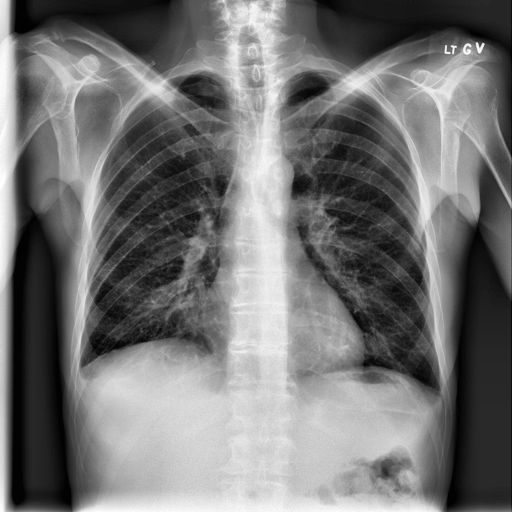
Finding: NORMAL